Question: i want to add blur effect at the bottom of listview like this:

i wrote this code with Qml but does not work correctly.
could you please tell me where is the problem and how can i fix this ?
'''
import QtQuick 2.12
import QtQuick.Controls 2.12
import QtQuick.Layouts 1.12
import QtGraphicalEffects 1.0
ApplicationWindow {
id: window
width: 480
height: 520
visible: true
title: qsTr('Blur List')
color: 'black'
ScrollView {
id: view
anchors.fill: parent
Column {
spacing: 15
width: view.width - 10
anchors.centerIn: parent
Repeater {
model: 30
delegate: Rectangle {
width: view.width - 5
height: 50
radius: 10
color: 'orange'
}
}
}
}
ShaderEffectSource {
id: shader
width: view.width
height: 80
anchors.bottom: parent.bottom
sourceItem: view
sourceRect: Qt.rect(x, y, width, height)
}
FastBlur {
id: fastBlur
anchors.fill: shader
source: shader
radius: 20
}
}
'''
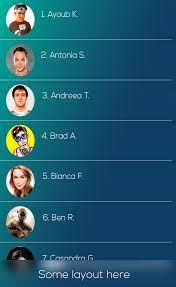
Answer: It's not perfect, but it works. Quick demo of how to do it:
'''
import QtQuick 2.12
import QtQuick.Controls 2.12
import QtQuick.Layouts 1.12
import QtGraphicalEffects 1.0
ApplicationWindow {
id: window
width: 480
height: 520
visible: true
title: qsTr('Blur List')
color: 'black'
ScrollView {
id: view
property int rowSpacing: 15
property int rowHeight: 50
anchors.fill: parent
Column {
spacing: view.rowSpacing
width: view.width - 10
anchors.centerIn: parent
Repeater {
model: 30
delegate: Rectangle {
width: view.width - 5
height: view.rowHeight
radius: 10
color: 'cyan'
Image{
id: img
anchors.top: parent.top
anchors.left: parent.left
anchors.bottom: parent.bottom
width: height
source: "qrc:/images/image.png"
}
Text{
anchors.top: parent.top
anchors.left: img.right
anchors.right: parent.right
anchors.bottom: parent.bottom
text: "Item number: " + index
verticalAlignment: Text.AlignVCenter
horizontalAlignment: Text.AlignHCenter
}
}
}
}
}
Item{
anchors.left: parent.left
anchors.right: parent.right
anchors.bottom: parent.bottom
anchors.bottomMargin: view.rowSpacing
height: view.rowHeight
LiveBlur{
source: view
xPos: 0
yPos: parent.height
}
Text{
anchors.centerIn: parent
text: "BOTTOM TEST"
color: "white"
font.pointSize: 25
font.bold: true
}
}
}
'''
LiveBlur.qml
'''
import QtQuick 2.0
import QtGraphicalEffects 1.0
Item {
id: root
property variant source
property int xPos
property int yPos
width: parent.width
height: parent.height
clip: true
FastBlur{
id: blur
source: root.source
x: -root.x
y: -root.y
width: root.source.width
height: root.source.height
radius: 32
}
}
'''
<URL>